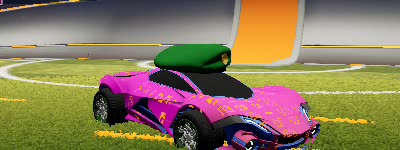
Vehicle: werewolf